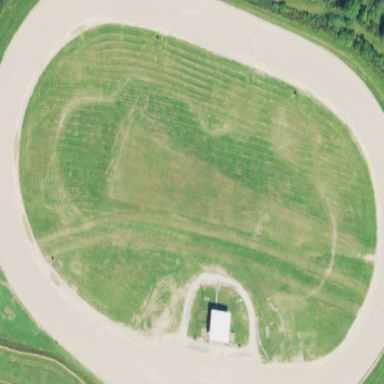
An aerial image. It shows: Dirt raceway for motor sports.